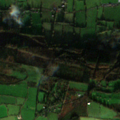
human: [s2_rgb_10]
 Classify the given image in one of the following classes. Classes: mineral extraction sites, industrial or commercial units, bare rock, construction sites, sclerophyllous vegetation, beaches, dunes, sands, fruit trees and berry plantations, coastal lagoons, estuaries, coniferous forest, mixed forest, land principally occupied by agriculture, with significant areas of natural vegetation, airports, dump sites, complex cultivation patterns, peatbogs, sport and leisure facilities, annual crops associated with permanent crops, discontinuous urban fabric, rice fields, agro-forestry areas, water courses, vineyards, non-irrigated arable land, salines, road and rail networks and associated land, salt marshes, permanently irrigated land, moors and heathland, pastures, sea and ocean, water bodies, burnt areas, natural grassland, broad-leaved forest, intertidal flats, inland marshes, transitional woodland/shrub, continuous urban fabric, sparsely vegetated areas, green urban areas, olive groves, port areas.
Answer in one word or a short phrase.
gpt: sport and leisure facilities, pastures, coniferous forest